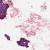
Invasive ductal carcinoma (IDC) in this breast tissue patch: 0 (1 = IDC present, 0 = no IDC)